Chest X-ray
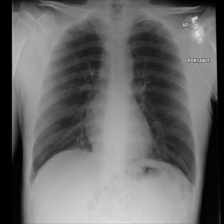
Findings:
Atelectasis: negative
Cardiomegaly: negative
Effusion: negative
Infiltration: negative
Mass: negative
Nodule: negative
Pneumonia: negative
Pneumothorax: negative
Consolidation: negative
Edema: negative
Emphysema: negative
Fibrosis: negative
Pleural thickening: negative
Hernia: negative